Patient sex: M
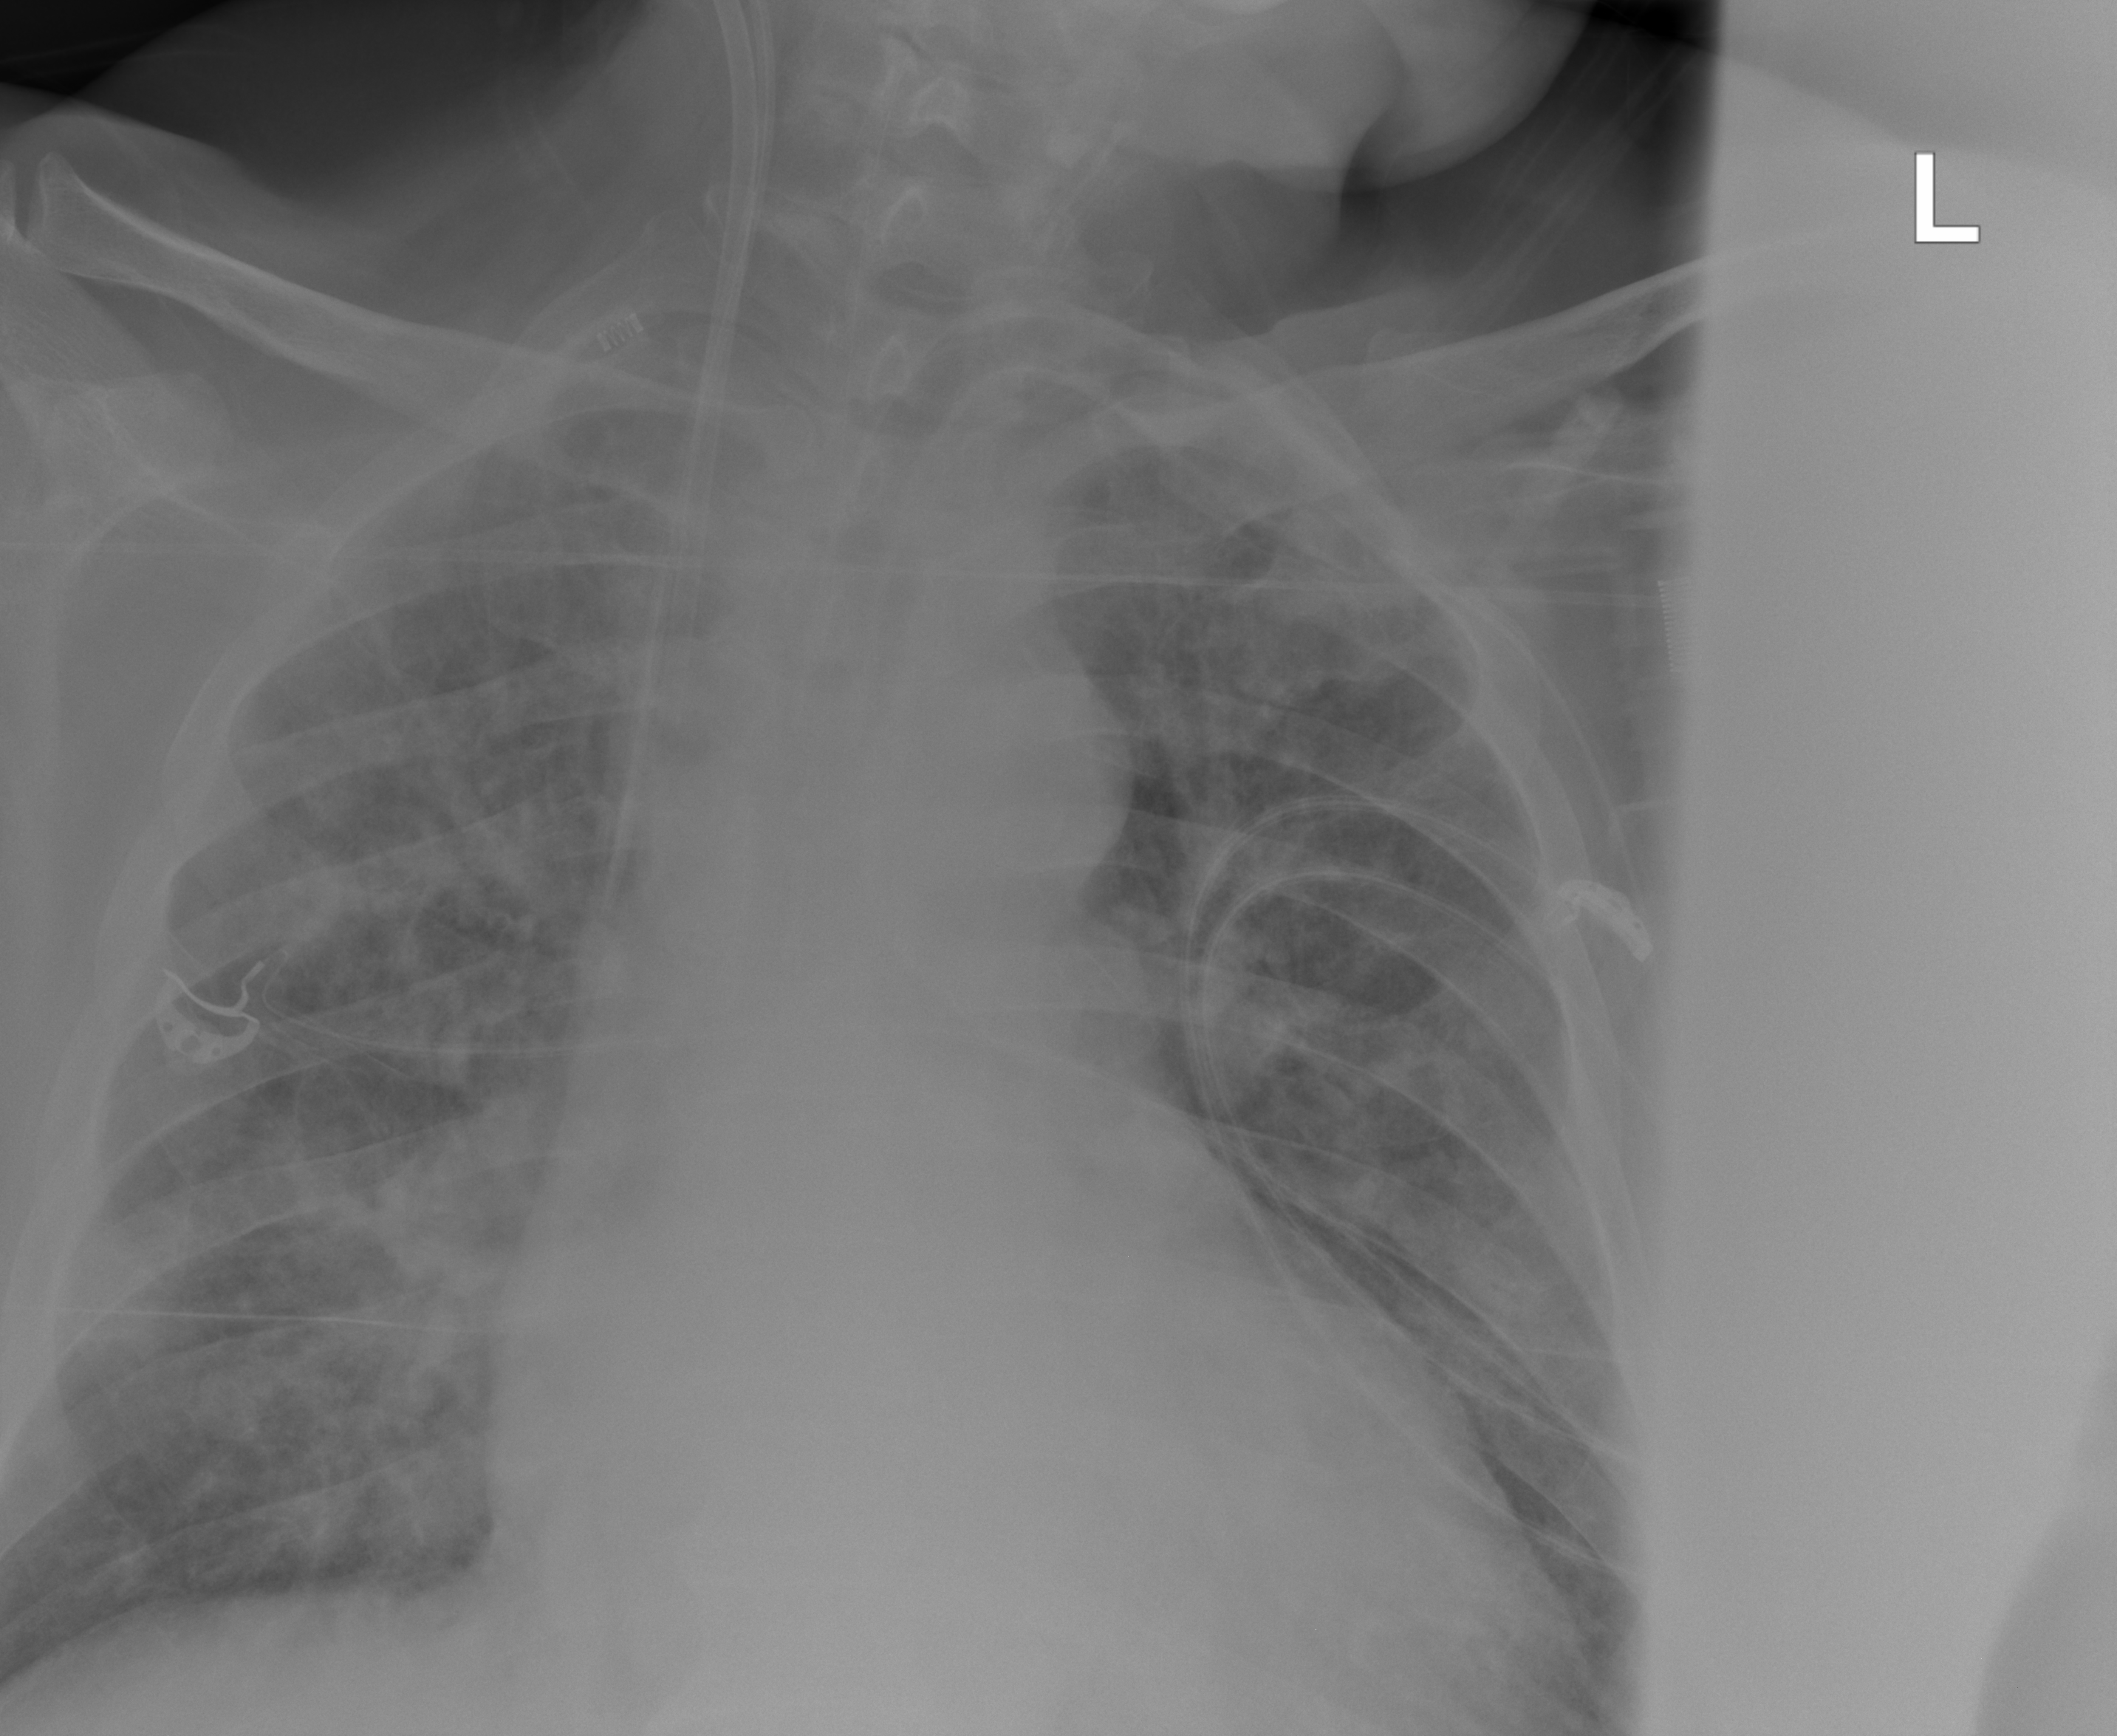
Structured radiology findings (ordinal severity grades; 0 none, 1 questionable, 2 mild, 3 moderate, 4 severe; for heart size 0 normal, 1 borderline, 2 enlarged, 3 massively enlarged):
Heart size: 2
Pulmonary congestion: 0
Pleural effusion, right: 0
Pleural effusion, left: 0
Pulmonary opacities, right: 2
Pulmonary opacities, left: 2
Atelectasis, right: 2
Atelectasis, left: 2